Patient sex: F
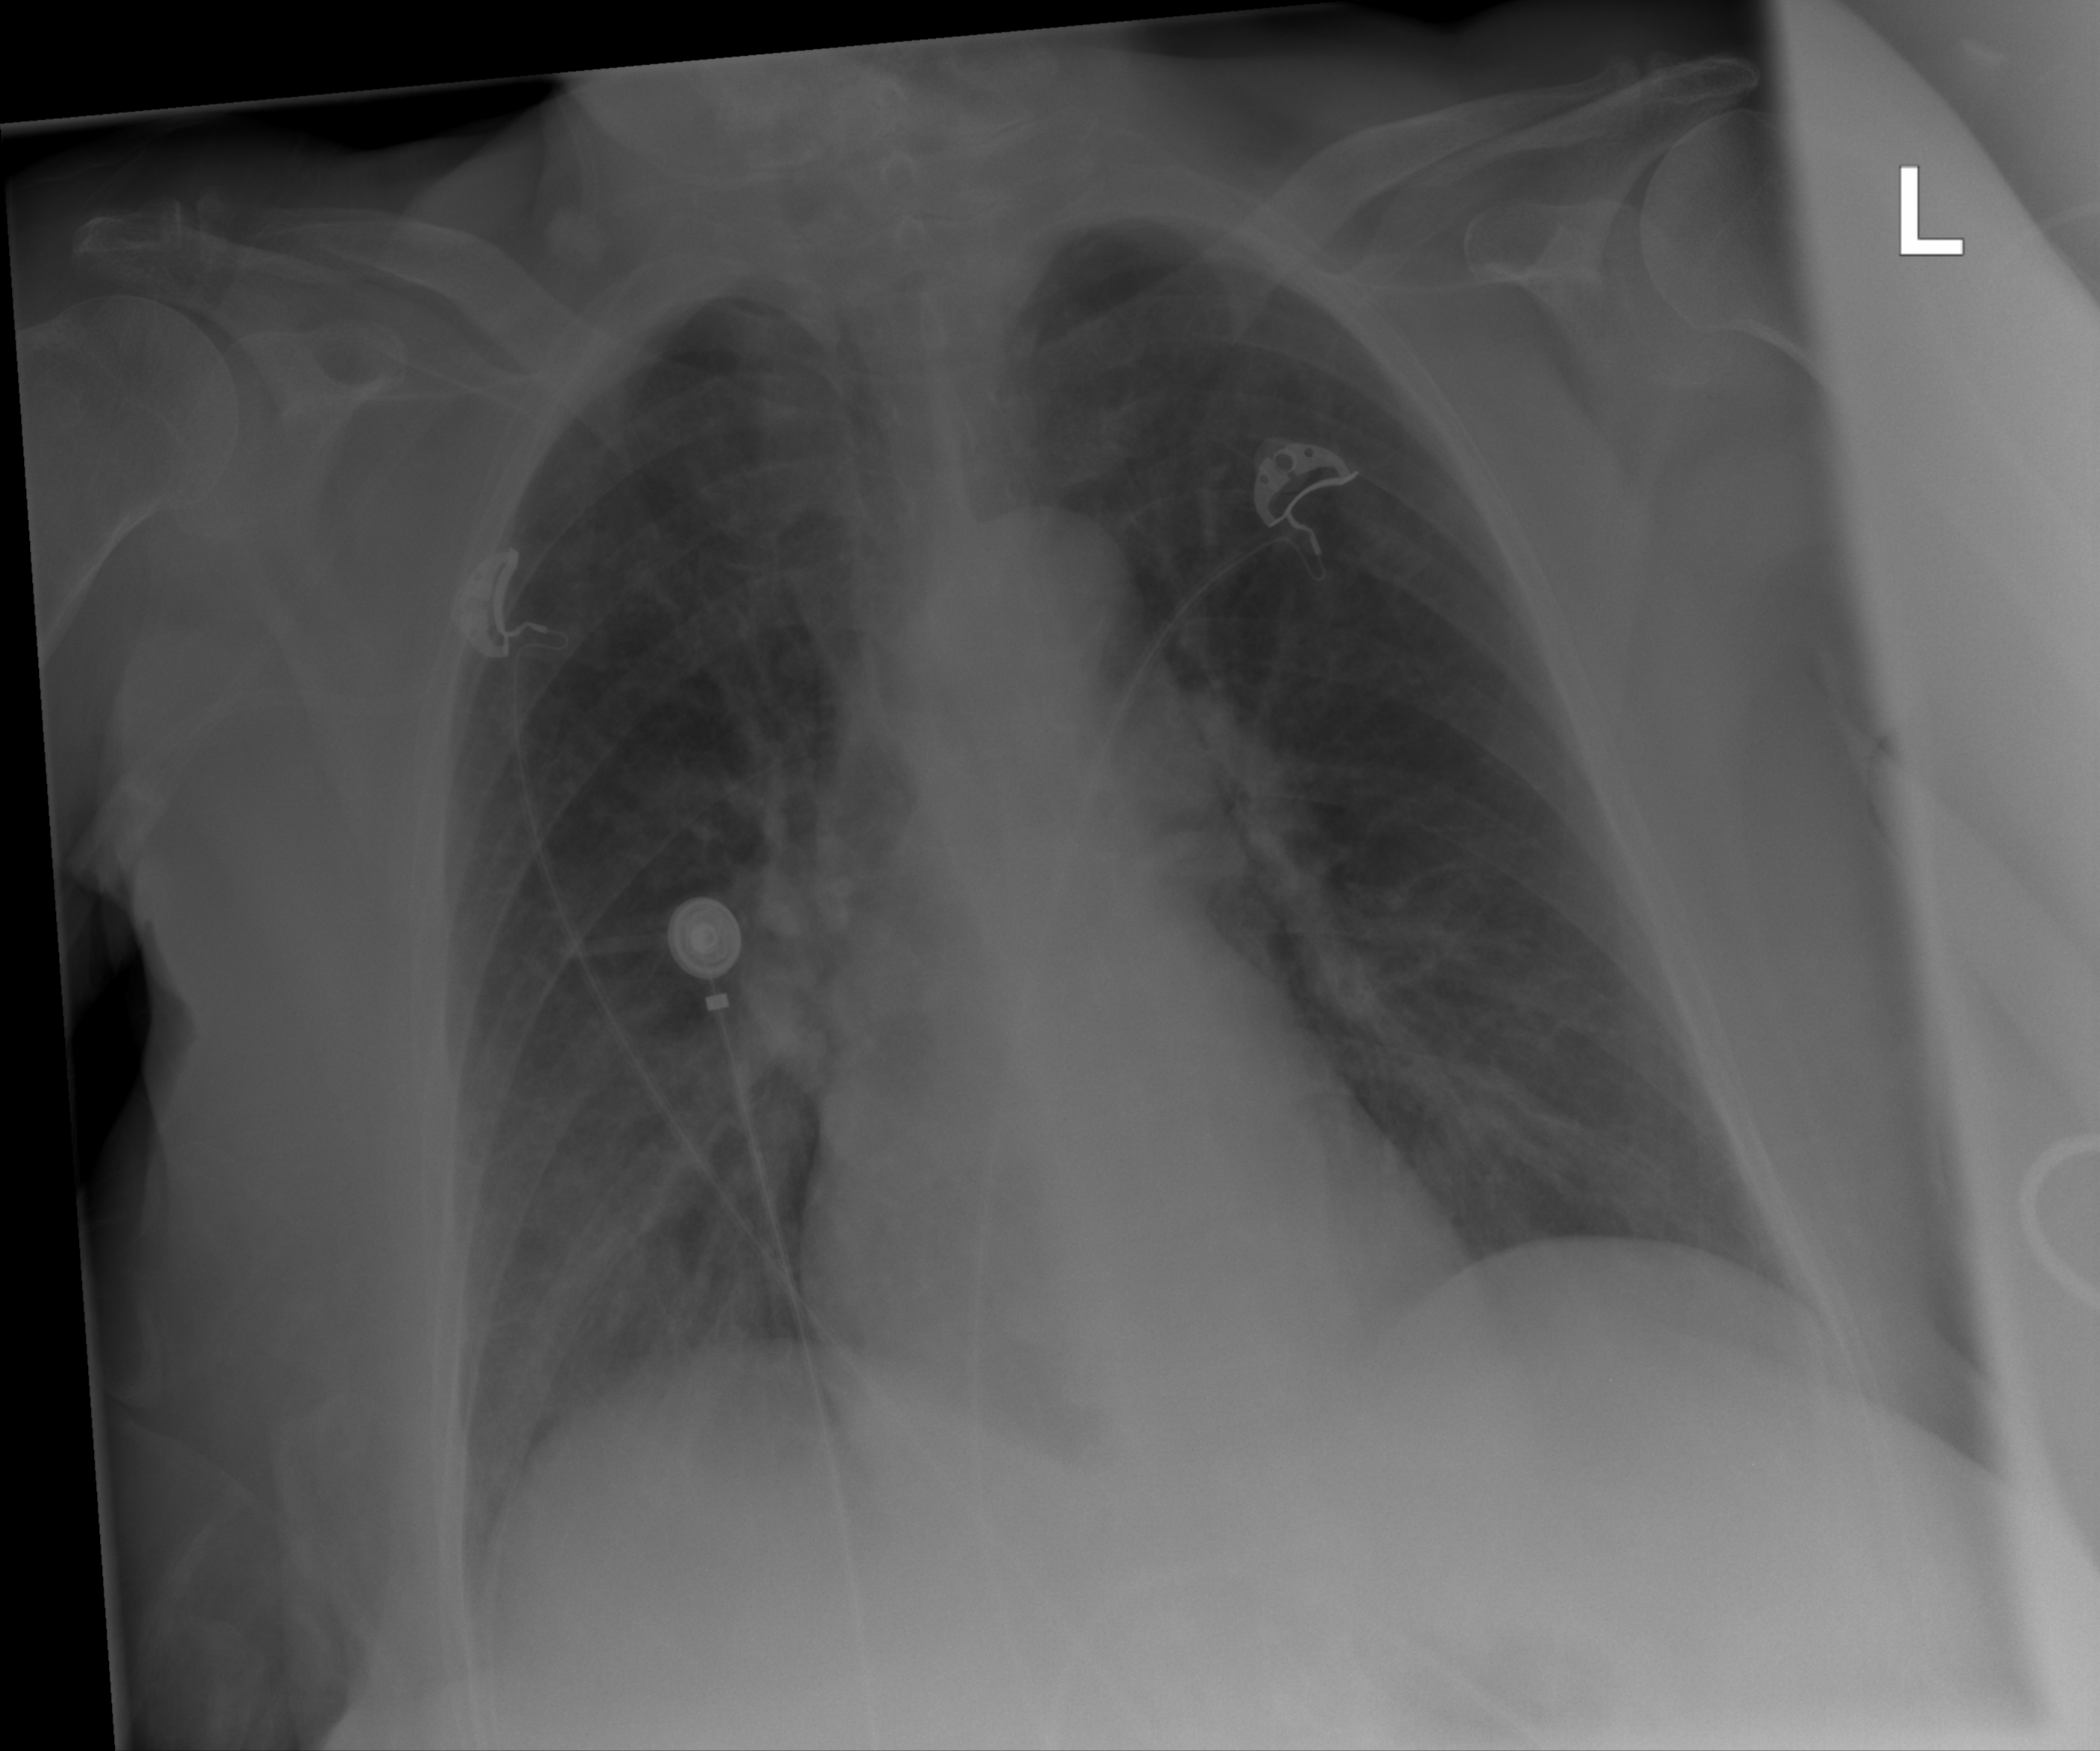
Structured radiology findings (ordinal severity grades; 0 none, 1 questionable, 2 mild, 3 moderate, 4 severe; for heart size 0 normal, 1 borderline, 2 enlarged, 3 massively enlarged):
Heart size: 0
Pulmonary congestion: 2
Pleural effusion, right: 1
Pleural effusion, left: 0
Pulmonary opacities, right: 2
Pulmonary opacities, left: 0
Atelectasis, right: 0
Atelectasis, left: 0